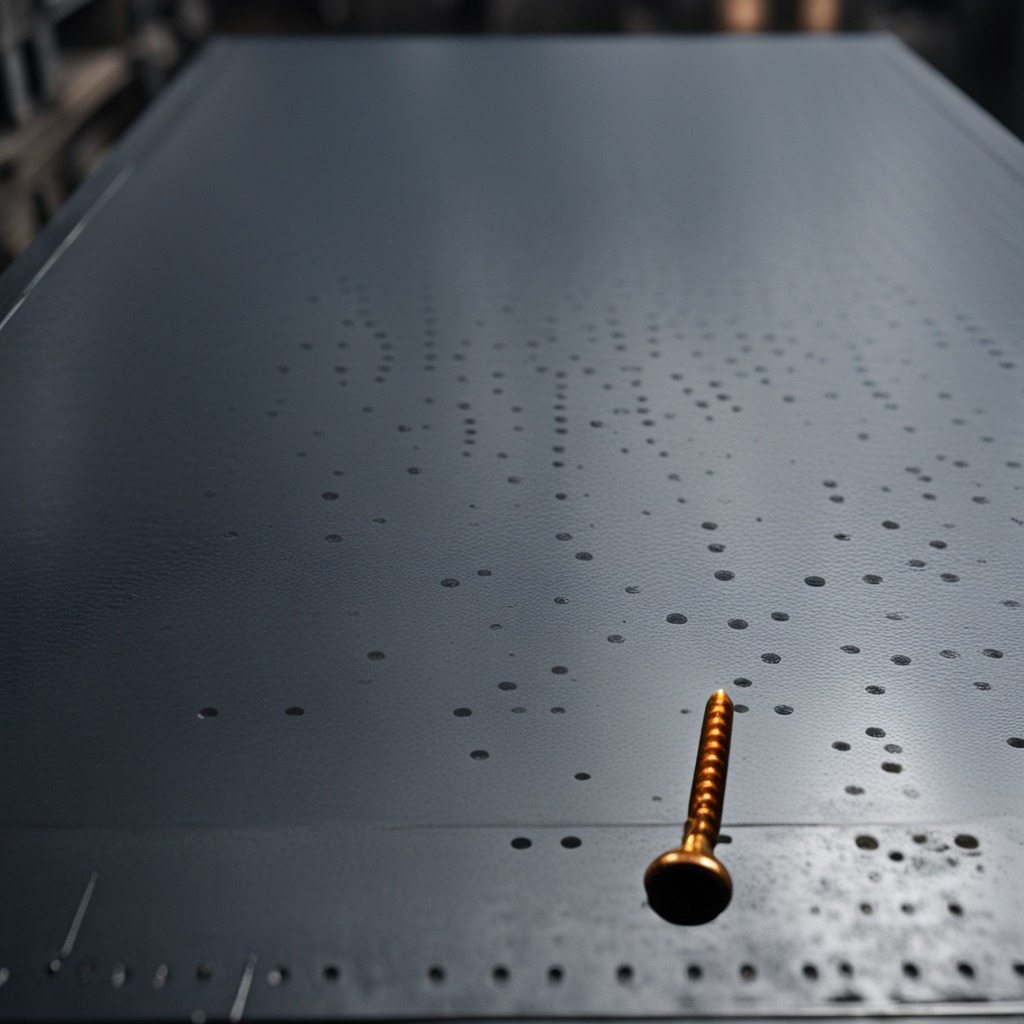
A metal screw is lying on a cold steel table in a mining workshop.